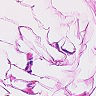
Metastatic tissue present: no